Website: lowes
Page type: billing-address
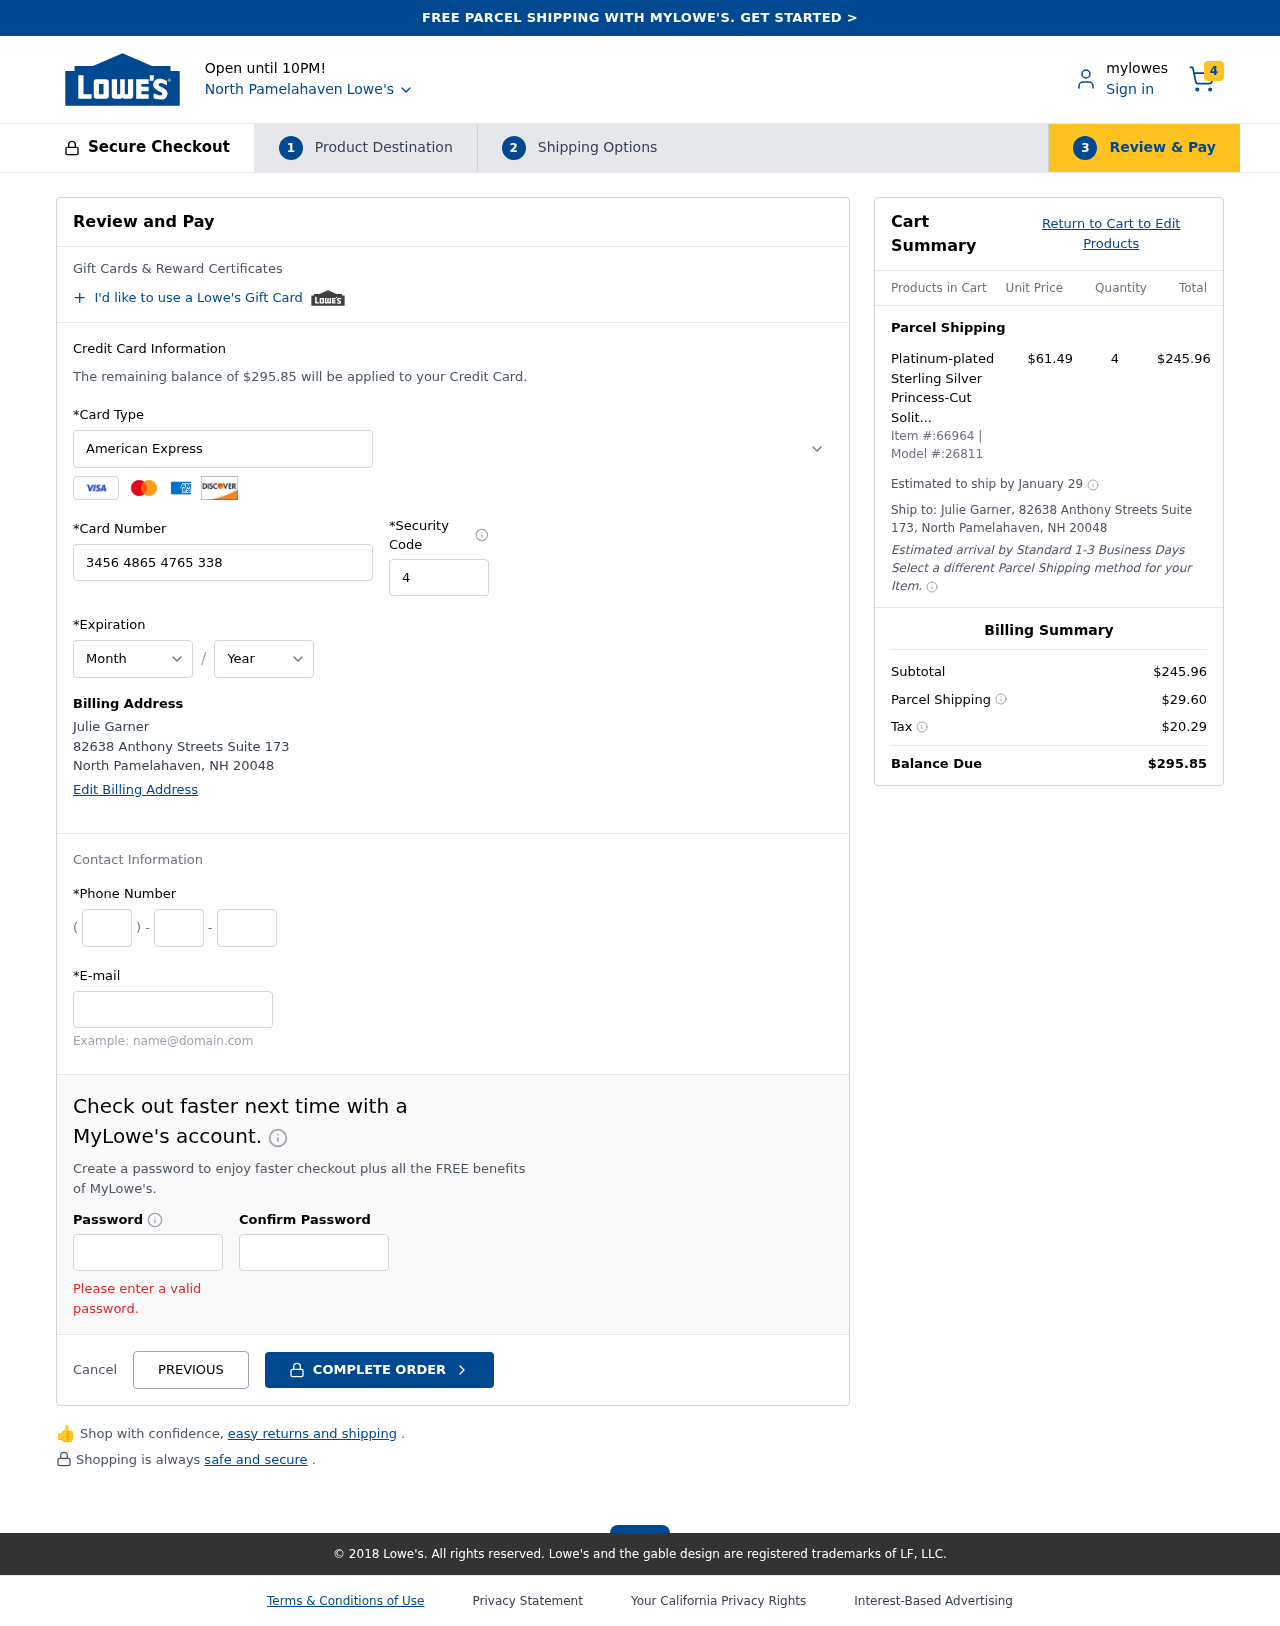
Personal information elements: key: PII_CARD_CVV
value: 4263
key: PII_CARD_EXPIRY_MONTH
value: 07
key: PII_CARD_EXPIRY_YEAR
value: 27
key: PII_CARD_NUMBER
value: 3456 4865 4765 338
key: PII_CARD_TYPE
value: American Express
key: PII_CITY
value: North Pamelahaven
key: PII_CITY_STATE_ZIP
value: North Pamelahaven, NH 20048
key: PII_EMAIL
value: julie_garner@gmail.com
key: PII_FULLNAME
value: Julie Garner
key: PII_PHONE_AREA
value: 976
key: PII_PHONE_PREFIX
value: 742
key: PII_PHONE_SUFFIX
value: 3192
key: PII_STREET
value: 82638 Anthony Streets Suite 173
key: PII_FULLNAME2
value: Julie Garner
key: PII_STATE_ABBR
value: NH
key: PII_POSTCODE
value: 20048
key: PII_POSTCODE_FULL
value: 20048
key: PII_CITY_STATE
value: North Pamelahaven, NH
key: PII_POSTCODE_NUMERIC
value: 20048
Product elements: key: PRODUCT1_NAME
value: Platinum-plated Sterling Silver Princess-Cut Solitaire Ring made with Swarovski Zirconia (3 cttw), S
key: PRODUCT1_PRICE
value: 61.49
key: PRODUCT1_QUANTITY
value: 4
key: PRODUCT_ITEM_NUMBER
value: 66964
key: PRODUCT_MODEL_NUMBER
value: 26811
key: PRODUCT1_LINE_TOTAL
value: $245.96
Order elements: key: ORDER_NUM_ITEMS
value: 4
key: ORDER_TOTAL
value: $295.85
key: ORDER_SHIPPING_DATE
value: January 29
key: ORDER_SUBTOTAL
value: $245.96
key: ORDER_SHIPPING_COST
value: $29.60
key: ORDER_TAX
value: $20.29